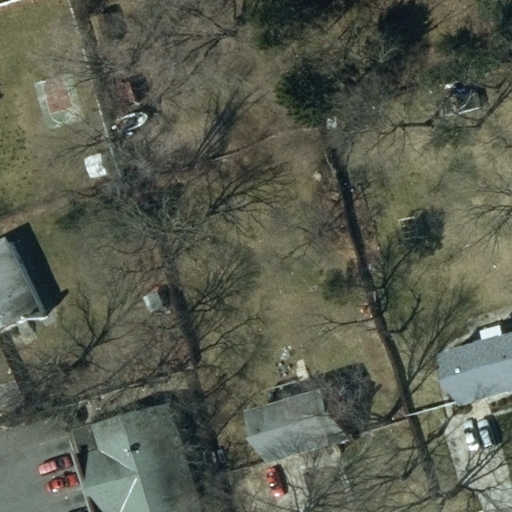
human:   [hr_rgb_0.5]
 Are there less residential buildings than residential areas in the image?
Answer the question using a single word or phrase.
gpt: no

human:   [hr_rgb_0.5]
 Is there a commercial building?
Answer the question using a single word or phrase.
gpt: no

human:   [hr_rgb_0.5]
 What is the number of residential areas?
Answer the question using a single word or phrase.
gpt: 1

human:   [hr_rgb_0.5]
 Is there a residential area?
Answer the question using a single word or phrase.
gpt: yes

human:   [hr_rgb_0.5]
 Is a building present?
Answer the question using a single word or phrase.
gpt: yes

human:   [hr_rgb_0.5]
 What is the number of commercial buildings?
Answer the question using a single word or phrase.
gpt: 0

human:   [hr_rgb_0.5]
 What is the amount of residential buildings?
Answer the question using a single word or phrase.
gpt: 4

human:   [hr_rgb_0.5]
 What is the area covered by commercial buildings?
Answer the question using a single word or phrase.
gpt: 0m2

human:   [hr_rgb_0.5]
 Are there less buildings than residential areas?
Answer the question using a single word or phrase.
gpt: no

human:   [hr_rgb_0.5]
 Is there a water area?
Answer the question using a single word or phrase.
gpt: no

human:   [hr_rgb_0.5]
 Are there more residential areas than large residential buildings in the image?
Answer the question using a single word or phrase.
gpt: yes

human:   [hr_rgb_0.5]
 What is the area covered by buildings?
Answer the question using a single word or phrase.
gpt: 548m2

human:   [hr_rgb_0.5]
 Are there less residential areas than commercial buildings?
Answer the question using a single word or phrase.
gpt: no

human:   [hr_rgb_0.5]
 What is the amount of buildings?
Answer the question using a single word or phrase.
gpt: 6

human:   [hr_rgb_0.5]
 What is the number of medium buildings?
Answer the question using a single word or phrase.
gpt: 3

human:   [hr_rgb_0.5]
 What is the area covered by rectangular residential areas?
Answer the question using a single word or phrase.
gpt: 10619m2

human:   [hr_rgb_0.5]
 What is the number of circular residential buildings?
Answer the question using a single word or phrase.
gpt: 0

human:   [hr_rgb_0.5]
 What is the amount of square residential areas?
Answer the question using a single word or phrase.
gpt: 0

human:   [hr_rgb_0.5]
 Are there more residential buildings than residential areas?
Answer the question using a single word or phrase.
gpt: yes

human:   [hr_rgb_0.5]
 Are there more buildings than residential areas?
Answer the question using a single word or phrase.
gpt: yes

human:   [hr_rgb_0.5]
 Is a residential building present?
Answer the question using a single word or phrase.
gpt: yes

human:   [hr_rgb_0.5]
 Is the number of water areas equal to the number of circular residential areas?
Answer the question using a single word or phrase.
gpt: yes

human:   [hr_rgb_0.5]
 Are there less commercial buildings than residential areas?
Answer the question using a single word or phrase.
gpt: yes

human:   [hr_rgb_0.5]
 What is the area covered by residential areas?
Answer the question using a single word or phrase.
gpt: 10619m2

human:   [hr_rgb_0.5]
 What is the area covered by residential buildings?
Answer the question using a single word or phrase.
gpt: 523m2

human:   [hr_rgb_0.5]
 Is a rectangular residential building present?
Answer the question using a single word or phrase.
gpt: yes

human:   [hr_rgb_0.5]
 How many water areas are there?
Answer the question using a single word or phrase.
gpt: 0

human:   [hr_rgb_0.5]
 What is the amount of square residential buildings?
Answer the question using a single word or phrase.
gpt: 0

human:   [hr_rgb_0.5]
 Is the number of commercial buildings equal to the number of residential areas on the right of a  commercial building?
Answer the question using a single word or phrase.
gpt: yes

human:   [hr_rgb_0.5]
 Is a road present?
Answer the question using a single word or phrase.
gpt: no

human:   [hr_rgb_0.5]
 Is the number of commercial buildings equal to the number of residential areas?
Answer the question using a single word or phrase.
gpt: no

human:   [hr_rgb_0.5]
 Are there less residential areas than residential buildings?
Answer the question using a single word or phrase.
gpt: yes

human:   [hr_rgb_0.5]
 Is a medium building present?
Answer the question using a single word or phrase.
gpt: yes

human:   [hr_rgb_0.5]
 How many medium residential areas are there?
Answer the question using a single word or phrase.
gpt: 0

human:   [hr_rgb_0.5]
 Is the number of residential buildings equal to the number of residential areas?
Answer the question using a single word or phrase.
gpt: no

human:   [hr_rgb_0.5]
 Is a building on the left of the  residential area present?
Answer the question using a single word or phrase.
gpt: no

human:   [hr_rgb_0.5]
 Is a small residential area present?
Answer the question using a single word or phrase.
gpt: no

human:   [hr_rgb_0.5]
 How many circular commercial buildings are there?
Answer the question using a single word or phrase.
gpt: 0

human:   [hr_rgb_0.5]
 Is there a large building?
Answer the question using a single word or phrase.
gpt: no

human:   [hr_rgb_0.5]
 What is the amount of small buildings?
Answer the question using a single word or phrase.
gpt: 3

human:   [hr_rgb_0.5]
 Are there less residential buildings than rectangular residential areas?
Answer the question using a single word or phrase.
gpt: no

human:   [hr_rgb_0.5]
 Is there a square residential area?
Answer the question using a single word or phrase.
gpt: no

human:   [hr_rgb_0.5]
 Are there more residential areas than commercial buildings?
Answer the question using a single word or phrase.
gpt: yes

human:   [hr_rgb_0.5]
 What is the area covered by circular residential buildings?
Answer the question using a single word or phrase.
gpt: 0m2

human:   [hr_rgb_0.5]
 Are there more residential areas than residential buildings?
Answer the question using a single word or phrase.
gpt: no

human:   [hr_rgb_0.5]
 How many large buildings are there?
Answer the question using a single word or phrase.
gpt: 0

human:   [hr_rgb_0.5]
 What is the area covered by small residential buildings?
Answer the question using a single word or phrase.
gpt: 70m2

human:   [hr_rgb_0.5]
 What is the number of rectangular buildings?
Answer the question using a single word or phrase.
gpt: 5

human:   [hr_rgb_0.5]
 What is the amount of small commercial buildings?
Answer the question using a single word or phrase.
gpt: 0

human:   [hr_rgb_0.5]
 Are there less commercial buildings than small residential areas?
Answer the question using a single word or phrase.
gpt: no

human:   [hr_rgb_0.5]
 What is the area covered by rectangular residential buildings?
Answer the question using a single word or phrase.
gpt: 315m2

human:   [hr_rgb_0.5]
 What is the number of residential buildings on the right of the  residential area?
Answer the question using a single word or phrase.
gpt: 4

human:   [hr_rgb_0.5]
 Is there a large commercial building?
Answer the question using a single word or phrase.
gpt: no

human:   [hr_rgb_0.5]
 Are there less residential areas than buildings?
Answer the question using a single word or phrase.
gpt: yes

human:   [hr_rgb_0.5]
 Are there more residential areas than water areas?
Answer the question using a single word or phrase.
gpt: yes

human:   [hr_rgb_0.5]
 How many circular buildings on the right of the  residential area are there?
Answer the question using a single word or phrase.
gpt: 0

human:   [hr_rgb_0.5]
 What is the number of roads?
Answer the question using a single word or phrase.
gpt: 0

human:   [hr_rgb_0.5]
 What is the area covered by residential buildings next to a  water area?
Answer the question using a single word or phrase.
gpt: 0m2

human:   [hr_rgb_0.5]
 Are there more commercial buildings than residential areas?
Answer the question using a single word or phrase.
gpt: no

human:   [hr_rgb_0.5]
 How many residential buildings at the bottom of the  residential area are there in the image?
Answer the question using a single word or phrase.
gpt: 0

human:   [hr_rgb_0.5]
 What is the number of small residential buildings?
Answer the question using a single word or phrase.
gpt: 1

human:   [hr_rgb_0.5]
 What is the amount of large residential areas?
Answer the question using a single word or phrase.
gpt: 1

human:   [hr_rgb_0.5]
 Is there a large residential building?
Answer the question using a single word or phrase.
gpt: no

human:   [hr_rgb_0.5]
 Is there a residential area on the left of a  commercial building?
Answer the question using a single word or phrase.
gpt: no